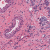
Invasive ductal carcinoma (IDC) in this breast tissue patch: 0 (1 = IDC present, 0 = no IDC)